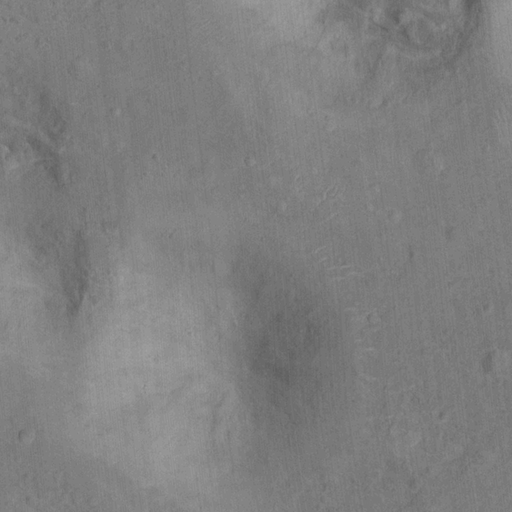
Classes present: Background